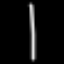
Label: line